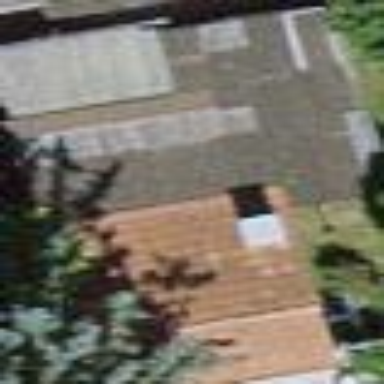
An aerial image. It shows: Shed.